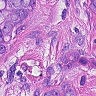
Metastatic tissue present: yes